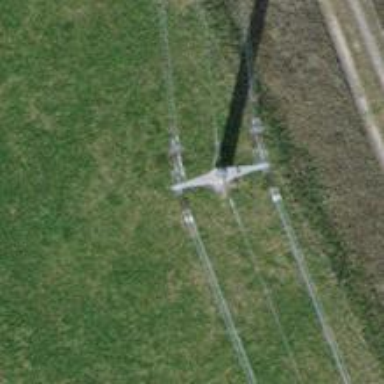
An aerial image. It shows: Concrete power pole.